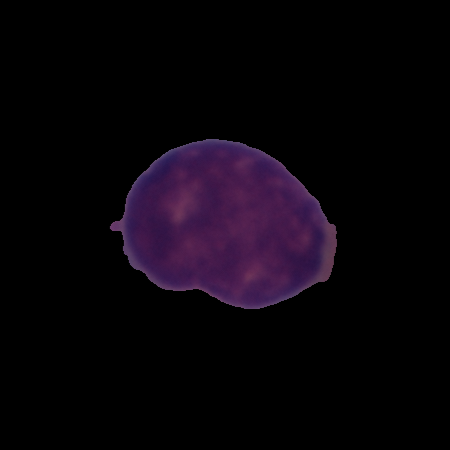
Label: healthy